Question: I have this table schema and data,I have no idea on how can I update all parentid 7,5 and 1 if there is new member added under parentid 7 example the newly added is 10.Then all his parentsid go up in the tree ( up to 10 parents only starting parentid 7 to go up in the tree can be updated there amount) 7,5 and 1 will be added amount to 500.
'''
CREATE TABLE 'mytree' (
'pid' INT(11) NOT NULL,
'memd' INT(11) NOT NULL,
'position' CHAR(1) NOT NULL,
'amount' DECIMAL(10,2) NOT NULL
)
COLLATE='latin1_swedish_ci'
ENGINE=MyISAM
;
pid memd position amount
0 1 1000.00
1 5 L 500.00
1 6 R 0.00
5 7 L 0.00
5 8 R 0.00
7 9 L 0.00
'''
Here is my tree.

After added new member 10
'''
pid memd position amount
0 1 1500.00
1 5 L 1000.00
1 6 R 0.00
5 7 L 500.00
5 8 R 0.00
7 9 L 0.00
7 10 R 0.00
'''
IF the parent has no child yet then added a new one,the parent cannot recieve 500,or there is no update could be made in amount of parent.
Problem if I have series of one child,then one of the children get paired.,it will only update the amount of his direct parent,the above parent of his parent etc.., did not updated, how can I update those his parent even it has only 1 child,example 9 and 10 should receive also amount because they are the parent of
'''
pid memd position amount
0 1 1500.00
1 5 L 1000.00
1 6 R 0.00
5 7 L 500.00
5 8 R 0.00
7 9 L 0.00
9 10 L 0.00
10 11 L 0.00
11 12 L 0.00
11 13 R 0.00
'''
How can I achieve this.
Thank you in advance.
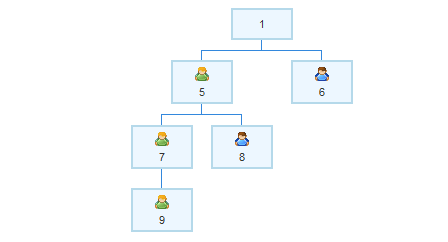
Answer: I think this is what you wanted
'''
create procedure sp_update_amt(IN p_mem INT)
BEGIN
declare cnt INT;
declare par_id INT;
declare cntr INT;
declare m_mem INT;
declare s_str VARCHAR(512);
set cntr=1;
set par_id = 1;
set m_mem = p_mem;
set s_str = '';
proc_label:BEGIN
WHILE par_id != 0 DO
SELECT pid INTO par_id FROM mytree WHERE memd=m_mem;
select count(*) into cnt FROM mytree WHERE pid=par_id;
set s_str = CONCAT(s_str,cnt,cntr,par_id,m_mem,',');
set cntr = cntr+1;
set m_mem = par_id;
IF cntr <=10 THEN
update mytree set amount = amount+500
where memd=par_id;
ELSE
update mytree set amount = amount+200
where memd=par_id;
END IF;
END WHILE;
end;
SELECT s_str;
END;
'''
Try the above code think this will work and solve your problem
for details check the <URL>
I think this WOULD solve your requirement.
'''
create procedure sp_update_amt(IN p_mem INT)
BEGIN
declare cnt INT;
declare par_id INT;
declare cntr INT;
declare m_mem INT;
declare s_str VARCHAR(512);
set cntr=1;
set par_id = 1;
set m_mem = p_mem;
set s_str = '';
proc_label:BEGIN
WHILE par_id != 0 DO
SELECT pid INTO par_id FROM mytree WHERE memd=m_mem;
select count(*) into cnt FROM mytree WHERE pid=par_id;
set s_str = CONCAT(s_str,cnt,cntr,par_id,m_mem,',');
set m_mem = par_id;
IF cnt = 2 OR cntr > 1 THEN
IF cntr <= 10 THEN
update mytree set amount = amount +500
where memd=par_id;
ELSE
update mytree set amount = amount+200
where memd=par_id;
END IF;
ELSE
LEAVE proc_label;
END IF;
set cntr = cntr+1;
END WHILE;
end;
SELECT s_str;
END;
'''
Check the link for your data and code <URL>